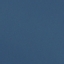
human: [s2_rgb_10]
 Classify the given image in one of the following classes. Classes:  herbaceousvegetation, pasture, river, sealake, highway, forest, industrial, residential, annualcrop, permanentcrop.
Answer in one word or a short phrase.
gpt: SeaLake